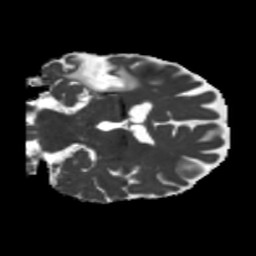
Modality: MD
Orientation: coronal
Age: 47
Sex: male
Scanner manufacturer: siemens
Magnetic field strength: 3 T
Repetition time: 5.25 s
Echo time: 0.08 s